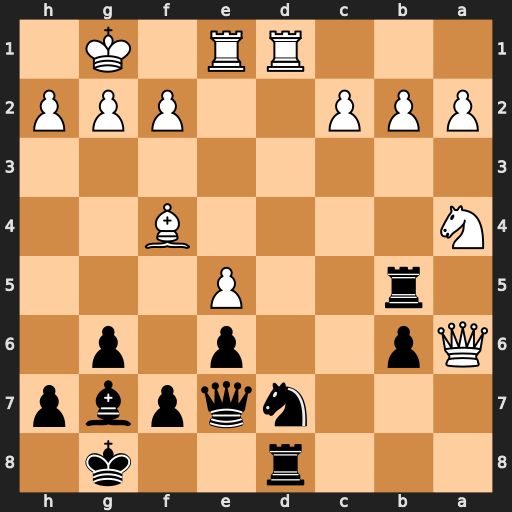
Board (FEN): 3r2k1/3nqpbp/Qp2p1p1/1r2P3/N4B2/8/PPP2PPP/3RR1K1
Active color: b
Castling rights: -
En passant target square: -
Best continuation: Ra5 Qb7 Rxa4